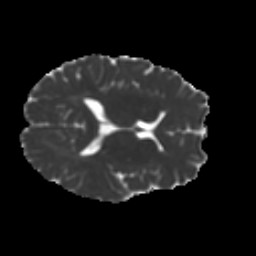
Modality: MD
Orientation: axial
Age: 31
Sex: female
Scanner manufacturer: ge
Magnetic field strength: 3 T
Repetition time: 7.8 s
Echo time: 0.0606 s